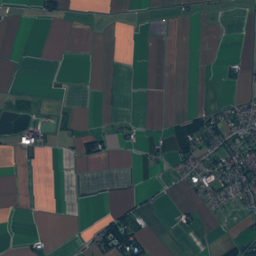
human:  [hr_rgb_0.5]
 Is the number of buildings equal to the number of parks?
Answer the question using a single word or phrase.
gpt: no

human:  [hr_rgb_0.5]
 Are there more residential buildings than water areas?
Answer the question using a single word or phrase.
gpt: yes

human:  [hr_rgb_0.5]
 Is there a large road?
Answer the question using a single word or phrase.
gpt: no

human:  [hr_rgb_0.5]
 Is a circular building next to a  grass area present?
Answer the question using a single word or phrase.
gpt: yes

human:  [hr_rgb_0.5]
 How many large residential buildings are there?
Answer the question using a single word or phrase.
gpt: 1

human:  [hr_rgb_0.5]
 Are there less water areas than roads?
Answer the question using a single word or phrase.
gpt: yes

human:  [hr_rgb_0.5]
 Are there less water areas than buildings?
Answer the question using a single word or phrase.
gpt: yes

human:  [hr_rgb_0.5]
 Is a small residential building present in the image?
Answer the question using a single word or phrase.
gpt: yes

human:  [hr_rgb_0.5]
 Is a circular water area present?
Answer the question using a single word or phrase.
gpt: yes

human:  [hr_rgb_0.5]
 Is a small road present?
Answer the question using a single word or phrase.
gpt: yes

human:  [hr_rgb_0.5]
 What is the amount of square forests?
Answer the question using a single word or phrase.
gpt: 0

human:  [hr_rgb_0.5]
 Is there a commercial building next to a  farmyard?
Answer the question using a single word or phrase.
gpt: yes

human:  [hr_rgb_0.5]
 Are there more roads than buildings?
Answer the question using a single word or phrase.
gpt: no

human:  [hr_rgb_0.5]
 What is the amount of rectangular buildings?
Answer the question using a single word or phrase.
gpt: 701

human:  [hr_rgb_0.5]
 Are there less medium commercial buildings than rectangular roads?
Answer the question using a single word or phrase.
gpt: no

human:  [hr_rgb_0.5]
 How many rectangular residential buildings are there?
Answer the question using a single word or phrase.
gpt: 693

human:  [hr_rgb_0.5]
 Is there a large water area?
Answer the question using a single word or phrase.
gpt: yes

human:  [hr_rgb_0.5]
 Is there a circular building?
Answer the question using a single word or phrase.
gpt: yes

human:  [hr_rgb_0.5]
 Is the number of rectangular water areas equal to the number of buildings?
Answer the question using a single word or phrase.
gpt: no

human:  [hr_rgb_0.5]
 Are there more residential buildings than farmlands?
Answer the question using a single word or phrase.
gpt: yes

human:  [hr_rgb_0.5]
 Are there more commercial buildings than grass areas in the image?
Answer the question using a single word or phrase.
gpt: no

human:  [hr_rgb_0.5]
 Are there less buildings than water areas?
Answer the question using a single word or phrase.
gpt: no

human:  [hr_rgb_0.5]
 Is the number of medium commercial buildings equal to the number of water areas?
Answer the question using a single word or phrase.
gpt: no

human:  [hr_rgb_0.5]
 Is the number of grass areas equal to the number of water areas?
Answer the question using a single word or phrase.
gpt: no

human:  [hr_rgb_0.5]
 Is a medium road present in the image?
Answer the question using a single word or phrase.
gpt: no

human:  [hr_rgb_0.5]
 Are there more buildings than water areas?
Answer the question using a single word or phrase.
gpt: yes

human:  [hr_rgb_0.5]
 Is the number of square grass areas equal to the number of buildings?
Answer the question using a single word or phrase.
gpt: no

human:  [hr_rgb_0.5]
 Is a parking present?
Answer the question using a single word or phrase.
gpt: yes

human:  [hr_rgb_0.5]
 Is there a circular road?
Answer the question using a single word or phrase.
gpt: no

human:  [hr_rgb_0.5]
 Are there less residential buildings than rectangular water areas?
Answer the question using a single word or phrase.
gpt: no

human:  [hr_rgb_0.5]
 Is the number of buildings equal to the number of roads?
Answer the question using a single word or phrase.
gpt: no

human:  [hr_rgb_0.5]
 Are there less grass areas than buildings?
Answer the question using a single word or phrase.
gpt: yes

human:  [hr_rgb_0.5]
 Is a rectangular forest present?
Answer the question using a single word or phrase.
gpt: yes

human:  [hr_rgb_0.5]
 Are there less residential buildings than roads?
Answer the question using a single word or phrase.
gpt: no

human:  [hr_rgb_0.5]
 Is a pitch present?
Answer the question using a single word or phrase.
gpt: yes

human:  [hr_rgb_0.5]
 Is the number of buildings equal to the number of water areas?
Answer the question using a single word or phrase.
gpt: no